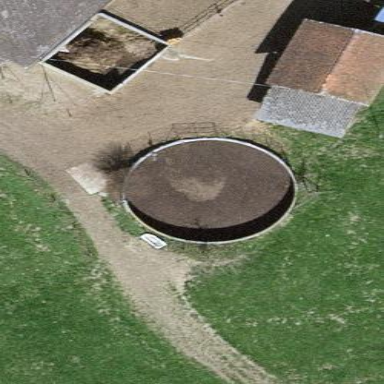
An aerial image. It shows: Storage tank that is man-made.